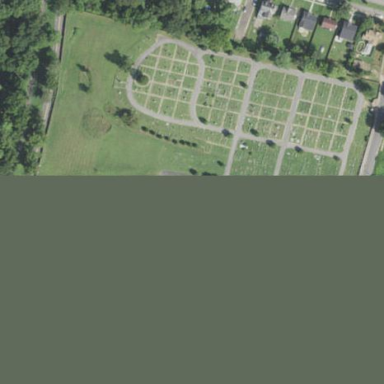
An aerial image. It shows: Cemetery.